Aerial crown-view tile of a tropical tree (Barro Colorado Island, Panama), acquired 20250317:
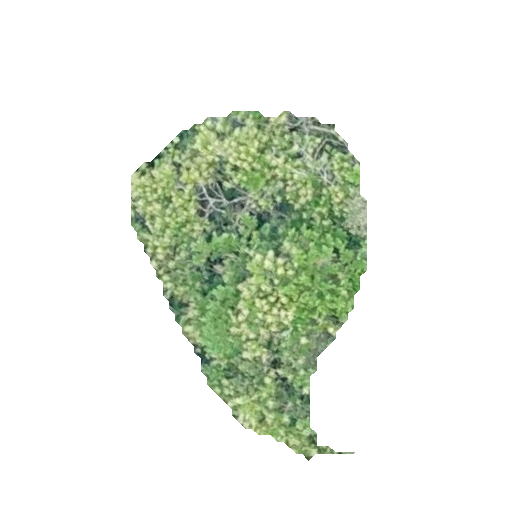
Species: Anacardium excelsum
GBIF accepted scientific name: Anacardium excelsum
Crown area: 80.351 m²